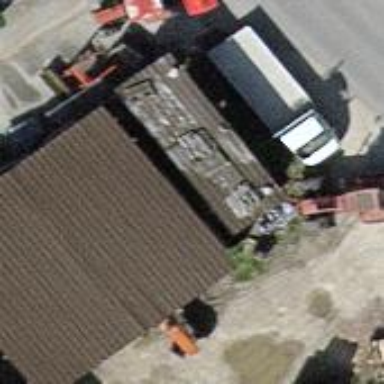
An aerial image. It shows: Warehouse.